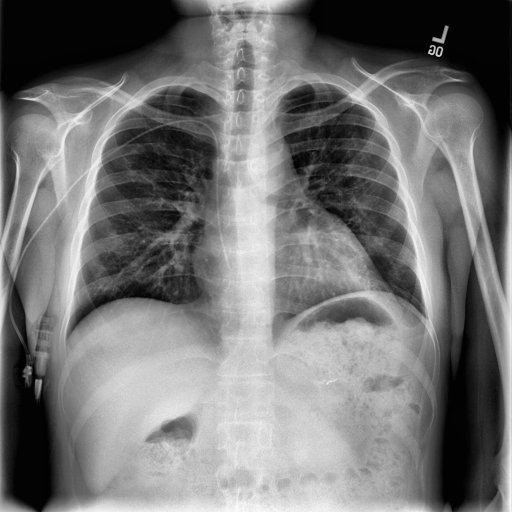
Finding: NORMAL